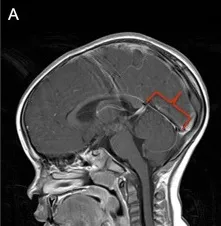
(A) Midsagittal MRI at age 3 showing no cerebellar changes at that time.
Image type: radiology (mri)